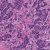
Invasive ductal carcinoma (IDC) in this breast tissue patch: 1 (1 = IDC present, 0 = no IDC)